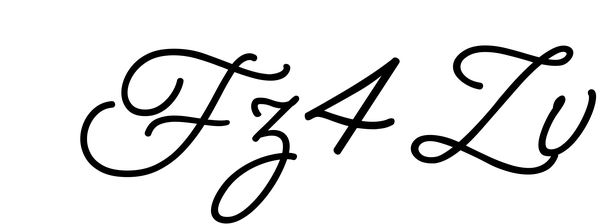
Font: MeowScript-Regular